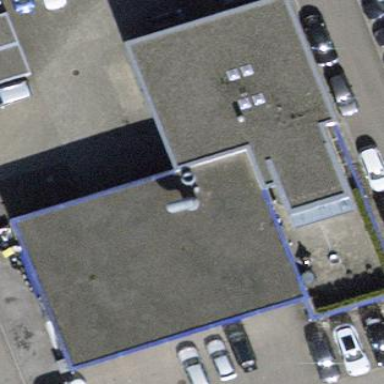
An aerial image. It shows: Car repair shop located in building.